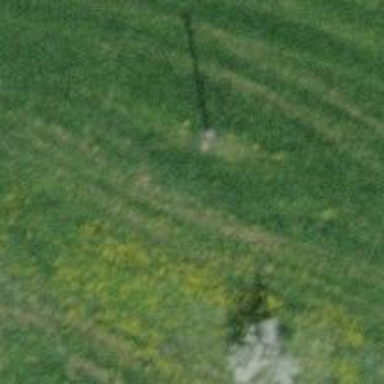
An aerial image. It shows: Power pole.